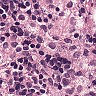
Metastatic tissue present: no